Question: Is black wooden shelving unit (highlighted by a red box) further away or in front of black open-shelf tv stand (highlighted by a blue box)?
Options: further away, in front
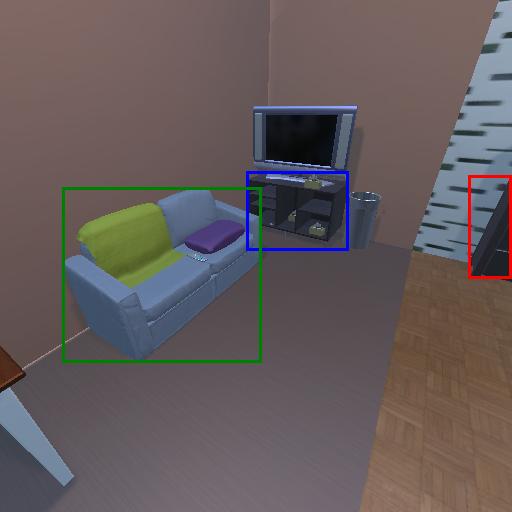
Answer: further away